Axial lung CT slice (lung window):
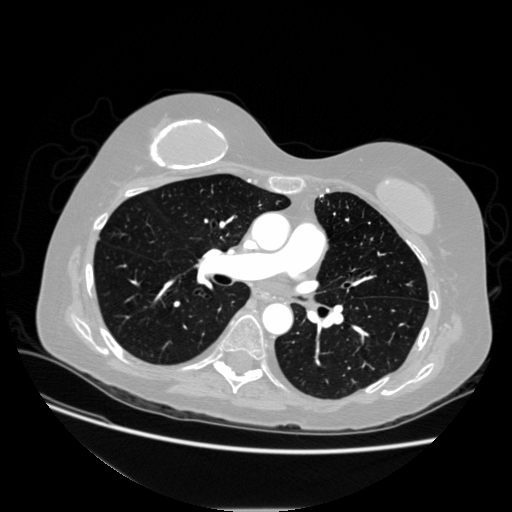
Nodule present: no